Question: <URL>
I'm trying to create a like structure using . What I want is :
and I've made 4 imp classes :
'''
row : using it as wrapper( width:100% ) for my columns.
col-x : x=(1-12) width 100% at small , and width 100*x/12 at medium and large.
col-m-x : x=(1-12) width 100*x/12 at medium , and is defined at medium only.
col-l-x : x=(1-12) width 100*x/12 at large , and is defined at large only.
'''
I've defined for and so that I can combine multiple width boxes at separate resolutions. For eg here is the html :
'''
<div class="row header">
<div class="col-2 col-m-4 col-l-1 spoons"></div>
<div class="col-2 col-m-1 col-l-3 spoons"></div>
<div class="col-2 col-m-1 col-l-1 spoons"></div>
<div class="col-2 col-m-1 col-l-2 spoons"></div>
<div class="col-2 col-m-1 col-l-2 spoons"></div>
<div class="col-2 col-m-4 col-l-3 spoons"></div>
</div>
'''
, first div inside row would be 2 in small , 4 in medium and 1 in large screen size.
'''
*,
*:before,
*:after {
-moz-box-sizing: border-box;
-webkit-box-sizing: border-box;
box-sizing: border-box;
}
html {
font-size: 100%;
-ms-text-size-adjust: 100%;
-webkit-text-size-adjust: 100%;
}
/* Rows and clearfix */
.row:after {
content: " ";
display: table;
clear: both;
}
.row {
width: 100%;
display: -webkit-box;
display: -moz-box;
display: -ms-flexbox;
display: -webkit-flex;
display: flex;
-webkit-box-direction: normal;
-moz-box-direction: normal;
-webkit-box-orient: horizontal;
-moz-box-orient: horizontal;
-webkit-flex-direction: row;
-ms-flex-direction: row;
flex-direction: row;
-webkit-flex-wrap: wrap;
-ms-flex-wrap: wrap;
flex-wrap: wrap;
-webkit-box-pack: start;
-moz-box-pack: start;
-webkit-justify-content: flex-start;
-ms-flex-pack: start;
justify-content: flex-start;
-webkit-align-content: flex-start;
-ms-flex-line-pack: start;
align-content: flex-start;
-webkit-box-align: start;
-moz-box-align: start;
-webkit-align-items: flex-start;
-ms-flex-align: start;
align-items: flex-start;
}
/* Columns */
.col-1,
.col-2,
.col-3,
.col-4,
.col-5,
.col-6,
.col-7,
.col-8,
.col-9,
.col-10,
.col-11,
.col-12 {
float: left;
width: 100%;
-webkit-box-ordinal-group: 1;
-moz-box-ordinal-group: 1;
-webkit-box-flex: 1;
-moz-box-flex: 1;
-webkit-flex: 1 1 100%;
-ms-flex: 1 1 100%;
flex: 1 1 100%;
-webkit-align-self: flex-start;
-ms-flex-item-align: start;
align-self: flex-start;
padding: 2px;
}
/* Or I can do [class^='col-'] {
float: left;
} */
/* Columns */
.hide {
display: none;
}
.r-img {
max-width: 100%;
height: auto;
display: block;
}
@media screen and (min-width: 48em) {
/* mid devices*/
.col-1,
.col-2,
.col-3,
.col-4,
.col-5,
.col-6,
.col-7,
.col-8,
.col-9,
.col-10,
.col-11,
.col-12,
.col-m-1,
.col-m-2,
.col-m-3,
.col-m-4,
.col-m-5,
.col-m-6,
.col-m-7,
.col-m-8,
.col-m-9,
.col-m-10,
.col-m-11,
.col-m-12 {
-webkit-box-ordinal-group: 1;
-moz-box-ordinal-group: 1;
-webkit-order: 0;
-ms-flex-order: 0;
order: 0;
-webkit-box-flex: 1;
-moz-box-flex: 1;
-webkit-align-self: flex-start;
-ms-flex-item-align: start;
align-self: flex-start;
padding: 0;
}
.col-1,
.col-m-1 {
width: 8.3333%;
-webkit-flex: 1 1 8.3333%;
-ms-flex: 1 1 8.3333%;
flex: 1 1 8.3333%;
}
.col-2,
.col-m-2 {
width: 16.6666%;
-webkit-flex: 1 1 16.6666%;
-ms-flex: 1 1 16.6666%;
flex: 1 1 16.6666%;
}
.col-3,
.col-m-3 {
width: 25%;
-webkit-flex: 1 1 25%;
-ms-flex: 1 1 25%;
flex: 1 1 25%;
}
.col-4,
.col-m-4 {
width: 33.3333%;
-webkit-flex: 1 1 33.3333%;
-ms-flex: 1 1 33.3333%;
flex: 1 1 33.3333%;
}
.col-5,
.col-m-5 {
width: 41.6666%;
-webkit-flex: 1 1 41.6666%;
-ms-flex: 1 1 41.6666%;
flex: 1 1 41.6666%;
}
.col-6,
.col-m-6 {
width: 50%;
-webkit-flex: 1 1 50%;
-ms-flex: 1 1 50%;
flex: 1 1 50%;
}
.col-7,
.col-m-7 {
width: 58.3333%;
-webkit-flex: 1 1 58.3333%;
-ms-flex: 1 1 58.3333%;
flex: 1 1 58.3333%;
}
.col-8,
.col-m-8 {
width: 66.6666%;
-webkit-flex: 1 1 66.6666%;
-ms-flex: 1 1 66.6666%;
flex: 1 1 66.6666%;
}
.col-9,
.col-m-9 {
width: 75%;
-webkit-flex: 1 1 75%;
-ms-flex: 1 1 75%;
flex: 1 1 75%;
}
.col-10,
.col-m-10 {
width: 83.3333%;
-webkit-flex: 1 1 83.3333%;
-ms-flex: 1 1 83.3333%;
flex: 1 1 83.3333%;
}
.col-11,
.col-m-11 {
width: 91.6666%;
-webkit-flex: 1 1 91.6666%;
-ms-flex: 1 1 91.6666%;
flex: 1 1 91.6666%;
}
.col-12,
.col-m-12 {
width: 100%;
-webkit-flex: 1 1 100%;
-ms-flex: 1 1 100%;
flex: 1 1 100%;
}
.hide-m {
display: none;
}
}
@media screen and (min-width: 64em) {
/* lg devices */
.col-1,
.col-2,
.col-3,
.col-4,
.col-5,
.col-6,
.col-7,
.col-8,
.col-9,
.col-10,
.col-11,
.col-12,
.col-l-1,
.col-l-2,
.col-l-3,
.col-l-4,
.col-l-5,
.col-l-6,
.col-l-7,
.col-l-8,
.col-l-9,
.col-l-10,
.col-l-11,
.col-l-12 {
-webkit-box-ordinal-group: 1;
-moz-box-ordinal-group: 1;
-webkit-order: 0;
-ms-flex-order: 0;
order: 0;
-webkit-box-flex: 1;
-moz-box-flex: 1;
-webkit-align-self: flex-start;
-ms-flex-item-align: start;
align-self: flex-start;
padding: 0;
}
.col-1,
.col-l-1 {
width: 8.3333%;
-webkit-flex: 1 1 8.3333%;
-ms-flex: 1 1 8.3333%;
flex: 1 1 8.3333%;
}
.col-2,
.col-l-2 {
width: 16.6666%;
-webkit-flex: 1 1 16.6666%;
-ms-flex: 1 1 16.6666%;
flex: 1 1 16.6666%;
}
.col-3,
.col-l-3 {
width: 25%;
-webkit-flex: 1 1 25%;
-ms-flex: 1 1 25%;
flex: 1 1 25%;
}
.col-4,
.col-l-4 {
width: 33.3333%;
-webkit-flex: 1 1 33.3333%;
-ms-flex: 1 1 33.3333%;
flex: 1 1 33.3333%;
}
.col-5,
.col-l-5 {
width: 41.6666%;
-webkit-flex: 1 1 41.6666%;
-ms-flex: 1 1 41.6666%;
flex: 1 1 41.6666%;
}
.col-6,
.col-l-6 {
width: 50%;
-webkit-flex: 1 1 50%;
-ms-flex: 1 1 50%;
flex: 1 1 50%;
}
.col-7,
.col-l-7 {
width: 58.3333%;
-webkit-flex: 1 1 58.3333%;
-ms-flex: 1 1 58.3333%;
flex: 1 1 58.3333%;
}
.col-8,
.col-l-8 {
width: 66.6666%;
-webkit-flex: 1 1 66.6666%;
-ms-flex: 1 1 66.6666%;
flex: 1 1 66.6666%;
}
.col-9,
.col-l-9 {
width: 75%;
-webkit-flex: 1 1 75%;
-ms-flex: 1 1 75%;
flex: 1 1 75%;
}
.col-10,
.col-l-10 {
width: 83.3333%;
-webkit-flex: 1 1 83.3333%;
-ms-flex: 1 1 83.3333%;
flex: 1 1 83.3333%;
}
.col-11,
.col-l-11 {
width: 91.6666%;
-webkit-flex: 1 1 91.6666%;
-ms-flex: 1 1 91.6666%;
flex: 1 1 91.6666%;
}
.col-12,
.col-l-12 {
width: 100%;
-webkit-flex: 1 1 100%;
-ms-flex: 1 1 100%;
flex: 1 1 100%;
}
.hide-l {
display: none;
}
}
.header {
border: 1px solid #f52b63;
background: #e6ae27;
}
.spoons {
border: 1px solid #2b90f5;
background: #3ad4b5;
height: 100px;
}
'''
'''
<link href="https://cdnjs.cloudflare.com/ajax/libs/normalize/3.0.2/normalize.min.css" rel="stylesheet" />
<div class="row header">
<div class="col-2 col-m-4 col-l-1 spoons"></div>
<div class="col-2 col-m-1 col-l-3 spoons"></div>
<div class="col-2 col-m-1 col-l-1 spoons"></div>
<div class="col-2 col-m-1 col-l-2 spoons"></div>
<div class="col-2 col-m-1 col-l-2 spoons"></div>
<div class="col-2 col-m-4 col-l-3 spoons"></div>
</div>
'''
Problem is ,
Here is the screenshot of Inspect Element dialog of firefox stating the above situation.

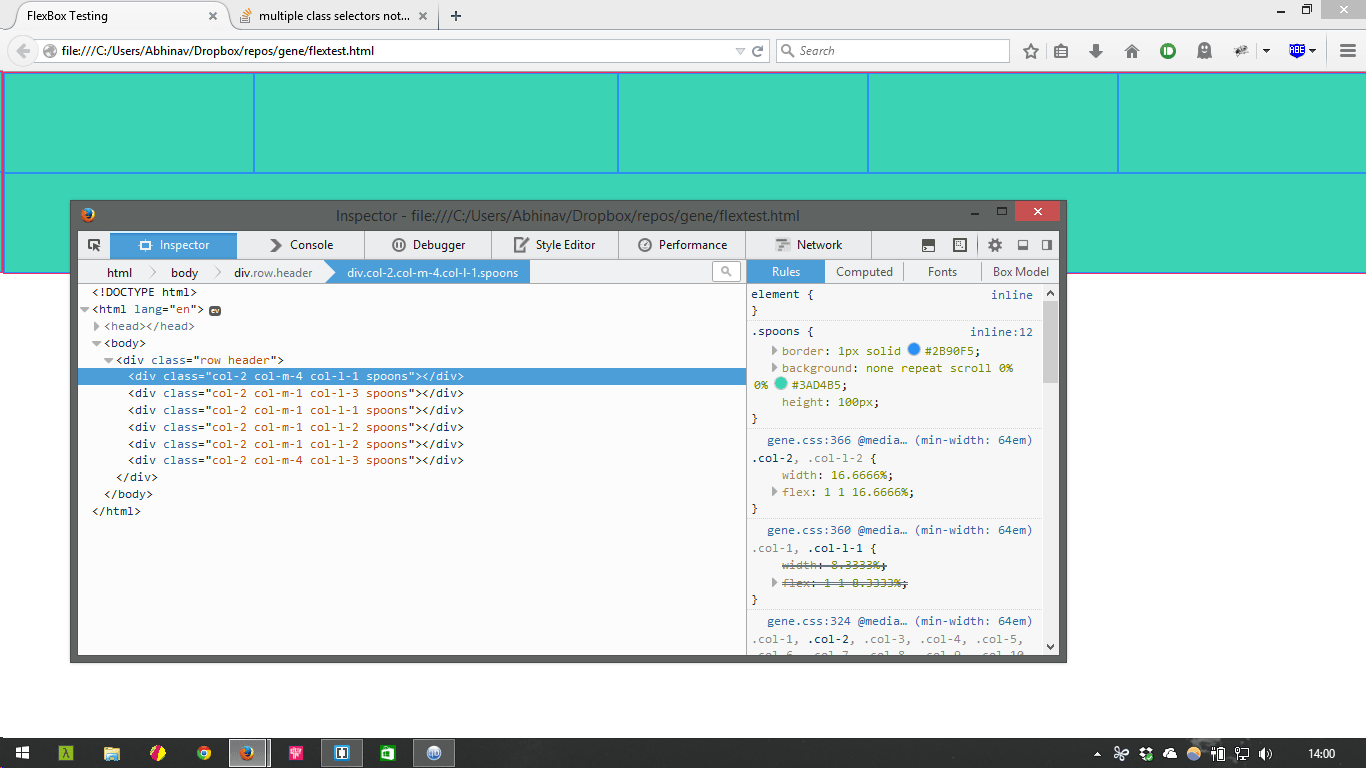
Answer: I solved this another day and root cause of problem was the way I declared classes in media queries.
col-x classes were first declared as follows:
'''
.col-1,
.col-2,
.col-3,
.col-4,
.col-5,
.col-6,...{...}
'''
and then declared again with media queries for medium and large screens.
'''
.col-2.col-m-2{....}
'''
This made them to override previous css rules in some scenarios because col-x was defined again.
Correct way to do this would be as follows:
'''
*,
*:before,
*:after {
-moz-box-sizing: border-box;
-webkit-box-sizing: border-box;
box-sizing: border-box;
}
html {
font-size: 100%;
-ms-text-size-adjust: 100%;
-webkit-text-size-adjust: 100%;
}
/* Rows and clearfix */
.row:after {
content: " ";
display: table;
clear: both;
}
.row {
width: 100%;
display: -webkit-box;
display: -moz-box;
display: -ms-flexbox;
display: -webkit-flex;
display: flex;
-webkit-box-direction: normal;
-moz-box-direction: normal;
-webkit-box-orient: horizontal;
-moz-box-orient: horizontal;
-webkit-flex-direction: row;
-ms-flex-direction: row;
flex-direction: row;
-webkit-flex-wrap: wrap;
-ms-flex-wrap: wrap;
flex-wrap: wrap;
-webkit-box-pack: start;
-moz-box-pack: start;
-webkit-justify-content: flex-start;
-ms-flex-pack: start;
justify-content: flex-start;
-webkit-align-content: flex-start;
-ms-flex-line-pack: start;
align-content: flex-start;
-webkit-box-align: start;
-moz-box-align: start;
-webkit-align-items: flex-start;
-ms-flex-align: start;
align-items: flex-start;
}
/* Columns */
.col-1,
.col-2,
.col-3,
.col-4,
.col-5,
.col-6,
.col-7,
.col-8,
.col-9,
.col-10,
.col-11,
.col-12 {
float: left;
width: 100%;
-webkit-box-ordinal-group: 1;
-moz-box-ordinal-group: 1;
-webkit-box-flex: 1;
-moz-box-flex: 1;
-webkit-flex: 1 1 100%;
-ms-flex: 1 1 100%;
flex: 1 1 100%;
-webkit-align-self: flex-start;
-ms-flex-item-align: start;
align-self: flex-start;
padding: 2px;
}
.col-nr-1,
.col-nr-2,
.col-nr-3,
.col-nr-4,
.col-nr-5,
.col-nr-6,
.col-nr-7,
.col-nr-8,
.col-nr-9,
.col-nr-10,
.col-nr-11,
.col-nr-12 {
-webkit-box-ordinal-group: 1;
-moz-box-ordinal-group: 1;
-webkit-order: 0;
-ms-flex-order: 0;
order: 0;
-webkit-box-flex: 1;
-moz-box-flex: 1;
-webkit-align-self: flex-start;
-ms-flex-item-align: start;
align-self: flex-start;
padding: 0;
}
.col-nr-1 {
width: 8.3333%;
-webkit-flex: 1 1 8.3333%;
-ms-flex: 1 1 8.3333%;
flex: 1 1 8.3333%;
}
.col-nr-2 {
width: 16.6666%;
-webkit-flex: 1 1 16.6666%;
-ms-flex: 1 1 16.6666%;
flex: 1 1 16.6666%;
}
.col-nr-3 {
width: 25%;
-webkit-flex: 1 1 25%;
-ms-flex: 1 1 25%;
flex: 1 1 25%;
}
.col-nr-4 {
width: 33.3333%;
-webkit-flex: 1 1 33.3333%;
-ms-flex: 1 1 33.3333%;
flex: 1 1 33.3333%;
}
.col-nr-5 {
width: 41.6666%;
-webkit-flex: 1 1 41.6666%;
-ms-flex: 1 1 41.6666%;
flex: 1 1 41.6666%;
}
.col-nr-6 {
width: 50%;
-webkit-flex: 1 1 50%;
-ms-flex: 1 1 50%;
flex: 1 1 50%;
}
.col-nr-7 {
width: 58.3333%;
-webkit-flex: 1 1 58.3333%;
-ms-flex: 1 1 58.3333%;
flex: 1 1 58.3333%;
}
.col-nr-8 {
width: 66.6666%;
-webkit-flex: 1 1 66.6666%;
-ms-flex: 1 1 66.6666%;
flex: 1 1 66.6666%;
}
.col-nr-9 {
width: 75%;
-webkit-flex: 1 1 75%;
-ms-flex: 1 1 75%;
flex: 1 1 75%;
}
.col-nr-10 {
width: 83.3333%;
-webkit-flex: 1 1 83.3333%;
-ms-flex: 1 1 83.3333%;
flex: 1 1 83.3333%;
}
.col-nr-11 {
width: 91.6666%;
-webkit-flex: 1 1 91.6666%;
-ms-flex: 1 1 91.6666%;
flex: 1 1 91.6666%;
}
.col-nr-12 {
width: 100%;
-webkit-flex: 1 1 100%;
-ms-flex: 1 1 100%;
flex: 1 1 100%;
}
/* Or I can do [class^='col-'] {
float: left;
} */
/* Columns */
.hide {
display: none;
}
.r-img {
max-width: 100%;
height: auto;
display: block;
}
@media screen and (min-width: 48em) {
/* mid devices*/
.col-1,
.col-2,
.col-3,
.col-4,
.col-5,
.col-6,
.col-7,
.col-8,
.col-9,
.col-10,
.col-11,
.col-12 {
-webkit-box-ordinal-group: 1;
-moz-box-ordinal-group: 1;
-webkit-order: 0;
-ms-flex-order: 0;
order: 0;
-webkit-box-flex: 1;
-moz-box-flex: 1;
-webkit-align-self: flex-start;
-ms-flex-item-align: start;
align-self: flex-start;
padding: 0;
}
.col-m-1,
.col-m-2,
.col-m-3,
.col-m-4,
.col-m-5,
.col-m-6,
.col-m-7,
.col-m-8,
.col-m-9,
.col-m-10,
.col-m-11,
.col-m-12
{
-webkit-box-ordinal-group: 1;
-moz-box-ordinal-group: 1;
-webkit-order: 0;
-ms-flex-order: 0;
order: 0;
-webkit-box-flex: 1;
-moz-box-flex: 1;
-webkit-align-self: flex-start;
-ms-flex-item-align: start;
align-self: flex-start;
padding: 0;
}
.col-1 {
width: 8.3333%;
-webkit-flex: 1 1 8.3333%;
-ms-flex: 1 1 8.3333%;
flex: 1 1 8.3333%;
}
.col-2 {
width: 16.6666%;
-webkit-flex: 1 1 16.6666%;
-ms-flex: 1 1 16.6666%;
flex: 1 1 16.6666%;
}
.col-3{
width: 25%;
-webkit-flex: 1 1 25%;
-ms-flex: 1 1 25%;
flex: 1 1 25%;
}
.col-4 {
width: 33.3333%;
-webkit-flex: 1 1 33.3333%;
-ms-flex: 1 1 33.3333%;
flex: 1 1 33.3333%;
}
.col-5 {
width: 41.6666%;
-webkit-flex: 1 1 41.6666%;
-ms-flex: 1 1 41.6666%;
flex: 1 1 41.6666%;
}
.col-6 {
width: 50%;
-webkit-flex: 1 1 50%;
-ms-flex: 1 1 50%;
flex: 1 1 50%;
}
.col-7 {
width: 58.3333%;
-webkit-flex: 1 1 58.3333%;
-ms-flex: 1 1 58.3333%;
flex: 1 1 58.3333%;
}
.col-8 {
width: 66.6666%;
-webkit-flex: 1 1 66.6666%;
-ms-flex: 1 1 66.6666%;
flex: 1 1 66.6666%;
}
.col-9 {
width: 75%;
-webkit-flex: 1 1 75%;
-ms-flex: 1 1 75%;
flex: 1 1 75%;
}
.col-10 {
width: 83.3333%;
-webkit-flex: 1 1 83.3333%;
-ms-flex: 1 1 83.3333%;
flex: 1 1 83.3333%;
}
.col-11 {
width: 91.6666%;
-webkit-flex: 1 1 91.6666%;
-ms-flex: 1 1 91.6666%;
flex: 1 1 91.6666%;
}
.col-12 {
width: 100%;
-webkit-flex: 1 1 100%;
-ms-flex: 1 1 100%;
flex: 1 1 100%;
}
.col-m-1 {
width: 8.3333%;
-webkit-flex: 1 1 8.3333%;
-ms-flex: 1 1 8.3333%;
flex: 1 1 8.3333%;
}
.col-m-2 {
width: 16.6666%;
-webkit-flex: 1 1 16.6666%;
-ms-flex: 1 1 16.6666%;
flex: 1 1 16.6666%;
}
.col-m-3 {
width: 25%;
-webkit-flex: 1 1 25%;
-ms-flex: 1 1 25%;
flex: 1 1 25%;
}
.col-m-4 {
width: 33.3333%;
-webkit-flex: 1 1 33.3333%;
-ms-flex: 1 1 33.3333%;
flex: 1 1 33.3333%;
}
.col-m-5 {
width: 41.6666%;
-webkit-flex: 1 1 41.6666%;
-ms-flex: 1 1 41.6666%;
flex: 1 1 41.6666%;
}
.col-m-6 {
width: 50%;
-webkit-flex: 1 1 50%;
-ms-flex: 1 1 50%;
flex: 1 1 50%;
}
.col-m-7 {
width: 58.3333%;
-webkit-flex: 1 1 58.3333%;
-ms-flex: 1 1 58.3333%;
flex: 1 1 58.3333%;
}
.col-m-8 {
width: 66.6666%;
-webkit-flex: 1 1 66.6666%;
-ms-flex: 1 1 66.6666%;
flex: 1 1 66.6666%;
}
.col-m-9 {
width: 75%;
-webkit-flex: 1 1 75%;
-ms-flex: 1 1 75%;
flex: 1 1 75%;
}
.col-m-10 {
width: 83.3333%;
-webkit-flex: 1 1 83.3333%;
-ms-flex: 1 1 83.3333%;
flex: 1 1 83.3333%;
}
.col-m-11 {
width: 91.6666%;
-webkit-flex: 1 1 91.6666%;
-ms-flex: 1 1 91.6666%;
flex: 1 1 91.6666%;
}
.col-m-12 {
width: 100%;
-webkit-flex: 1 1 100%;
-ms-flex: 1 1 100%;
flex: 1 1 100%;
}
.hide-m {
display: none;
}
}
@media screen and (min-width: 64em) {
/* lg devices */
.col-1,
.col-2,
.col-3,
.col-4,
.col-5,
.col-6,
.col-7,
.col-8,
.col-9,
.col-10,
.col-11,
.col-12 {
-webkit-box-ordinal-group: 1;
-moz-box-ordinal-group: 1;
-webkit-order: 0;
-ms-flex-order: 0;
order: 0;
-webkit-box-flex: 1;
-moz-box-flex: 1;
-webkit-align-self: flex-start;
-ms-flex-item-align: start;
align-self: flex-start;
padding: 0;
}
.col-l-1,
.col-l-2,
.col-l-3,
.col-l-4,
.col-l-5,
.col-l-6,
.col-l-7,
.col-l-8,
.col-l-9,
.col-l-10,
.col-l-11,
.col-l-12
{
-webkit-box-ordinal-group: 1;
-moz-box-ordinal-group: 1;
-webkit-order: 0;
-ms-flex-order: 0;
order: 0;
-webkit-box-flex: 1;
-moz-box-flex: 1;
-webkit-align-self: flex-start;
-ms-flex-item-align: start;
align-self: flex-start;
padding: 0;
}
.col-1{
width: 8.3333%;
-webkit-flex: 1 1 8.3333%;
-ms-flex: 1 1 8.3333%;
flex: 1 1 8.3333%;
}
.col-2 {
width: 16.6666%;
-webkit-flex: 1 1 16.6666%;
-ms-flex: 1 1 16.6666%;
flex: 1 1 16.6666%;
}
.col-3{
width: 25%;
-webkit-flex: 1 1 25%;
-ms-flex: 1 1 25%;
flex: 1 1 25%;
}
.col-4 {
width: 33.3333%;
-webkit-flex: 1 1 33.3333%;
-ms-flex: 1 1 33.3333%;
flex: 1 1 33.3333%;
}
.col-5{
width: 41.6666%;
-webkit-flex: 1 1 41.6666%;
-ms-flex: 1 1 41.6666%;
flex: 1 1 41.6666%;
}
.col-6{
width: 50%;
-webkit-flex: 1 1 50%;
-ms-flex: 1 1 50%;
flex: 1 1 50%;
}
.col-7 {
width: 58.3333%;
-webkit-flex: 1 1 58.3333%;
-ms-flex: 1 1 58.3333%;
flex: 1 1 58.3333%;
}
.col-8{
width: 66.6666%;
-webkit-flex: 1 1 66.6666%;
-ms-flex: 1 1 66.6666%;
flex: 1 1 66.6666%;
}
.col-9{
width: 75%;
-webkit-flex: 1 1 75%;
-ms-flex: 1 1 75%;
flex: 1 1 75%;
}
.col-10{
width: 83.3333%;
-webkit-flex: 1 1 83.3333%;
-ms-flex: 1 1 83.3333%;
flex: 1 1 83.3333%;
}
.col-11{
width: 91.6666%;
-webkit-flex: 1 1 91.6666%;
-ms-flex: 1 1 91.6666%;
flex: 1 1 91.6666%;
}
.col-12 {
width: 100%;
-webkit-flex: 1 1 100%;
-ms-flex: 1 1 100%;
flex: 1 1 100%;
}
.col-l-1 {
width: 8.3333%;
-webkit-flex: 1 1 8.3333%;
-ms-flex: 1 1 8.3333%;
flex: 1 1 8.3333%;
}
.col-l-2 {
width: 16.6666%;
-webkit-flex: 1 1 16.6666%;
-ms-flex: 1 1 16.6666%;
flex: 1 1 16.6666%;
}
.col-l-3 {
width: 25%;
-webkit-flex: 1 1 25%;
-ms-flex: 1 1 25%;
flex: 1 1 25%;
}
.col-l-4 {
width: 33.3333%;
-webkit-flex: 1 1 33.3333%;
-ms-flex: 1 1 33.3333%;
flex: 1 1 33.3333%;
}
.col-l-5 {
width: 41.6666%;
-webkit-flex: 1 1 41.6666%;
-ms-flex: 1 1 41.6666%;
flex: 1 1 41.6666%;
}
.col-l-6 {
width: 50%;
-webkit-flex: 1 1 50%;
-ms-flex: 1 1 50%;
flex: 1 1 50%;
}
.col-l-7 {
width: 58.3333%;
-webkit-flex: 1 1 58.3333%;
-ms-flex: 1 1 58.3333%;
flex: 1 1 58.3333%;
}
.col-l-8 {
width: 66.6666%;
-webkit-flex: 1 1 66.6666%;
-ms-flex: 1 1 66.6666%;
flex: 1 1 66.6666%;
}
.col-l-9 {
width: 75%;
-webkit-flex: 1 1 75%;
-ms-flex: 1 1 75%;
flex: 1 1 75%;
}
.col-l-10 {
width: 83.3333%;
-webkit-flex: 1 1 83.3333%;
-ms-flex: 1 1 83.3333%;
flex: 1 1 83.3333%;
}
.col-l-11 {
width: 91.6666%;
-webkit-flex: 1 1 91.6666%;
-ms-flex: 1 1 91.6666%;
flex: 1 1 91.6666%;
}
.col-l-12 {
width: 100%;
-webkit-flex: 1 1 100%;
-ms-flex: 1 1 100%;
flex: 1 1 100%;
}
.hide-l {
display: none;
}
}
'''